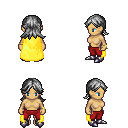
a pixel art fantasy rpg character, female body template, human, tanned skin, yellow cape, red pants, gray loose hair, bracelets, metal boots, four views (front, back, left, right), 2x2 character sprite sheet, small pixel art, hard edges, no anti-aliasing